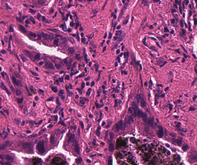
Tumor epithelial tissue: yes
Tumor-associated stroma tissue: yes
Normal tissue: no